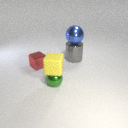
large gray metal cylinder below large blue metal sphere